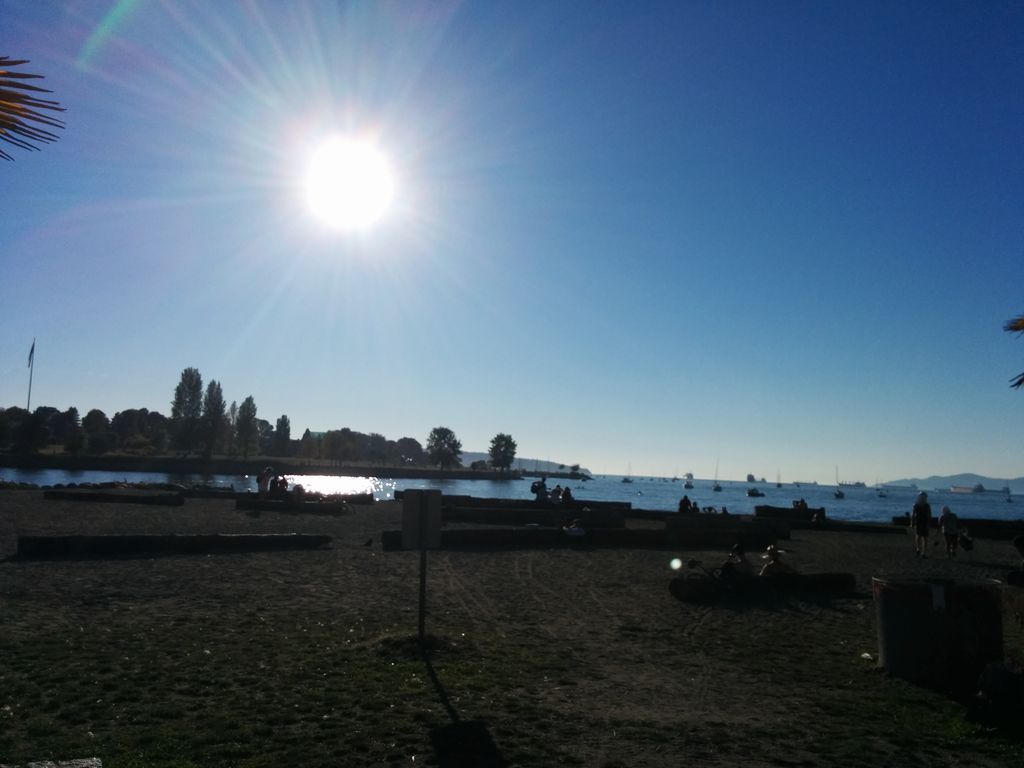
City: vancouver